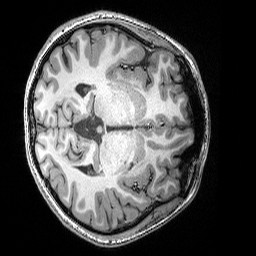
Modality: T1w
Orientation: axial
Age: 19
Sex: female
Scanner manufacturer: siemens
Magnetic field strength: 3 T
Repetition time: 2.25 s
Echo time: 0.00418 s